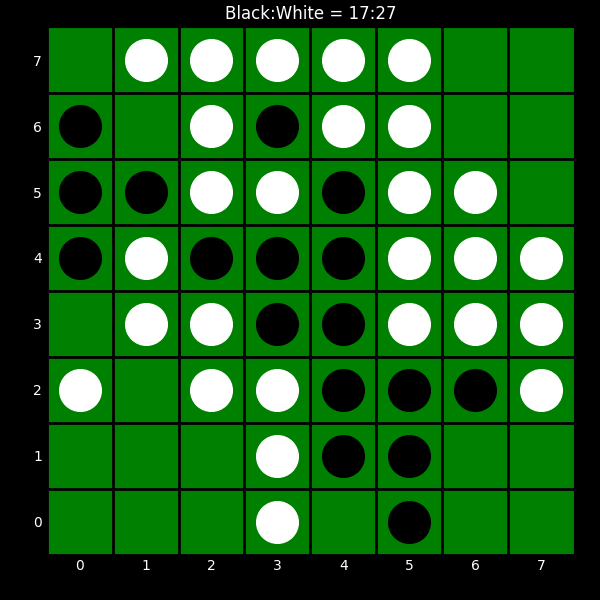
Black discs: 17
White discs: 27